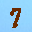
Label: 7